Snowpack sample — Snodgrass Mountain, Crested Butte, Colorado (2/4/25, 12:06 PM MST)
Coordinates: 38.923, -106.968
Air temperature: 35 °F
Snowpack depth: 80 cm
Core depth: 30 cm
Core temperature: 35.6 °F
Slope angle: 14°, slope face: 78°
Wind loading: low
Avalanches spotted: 0
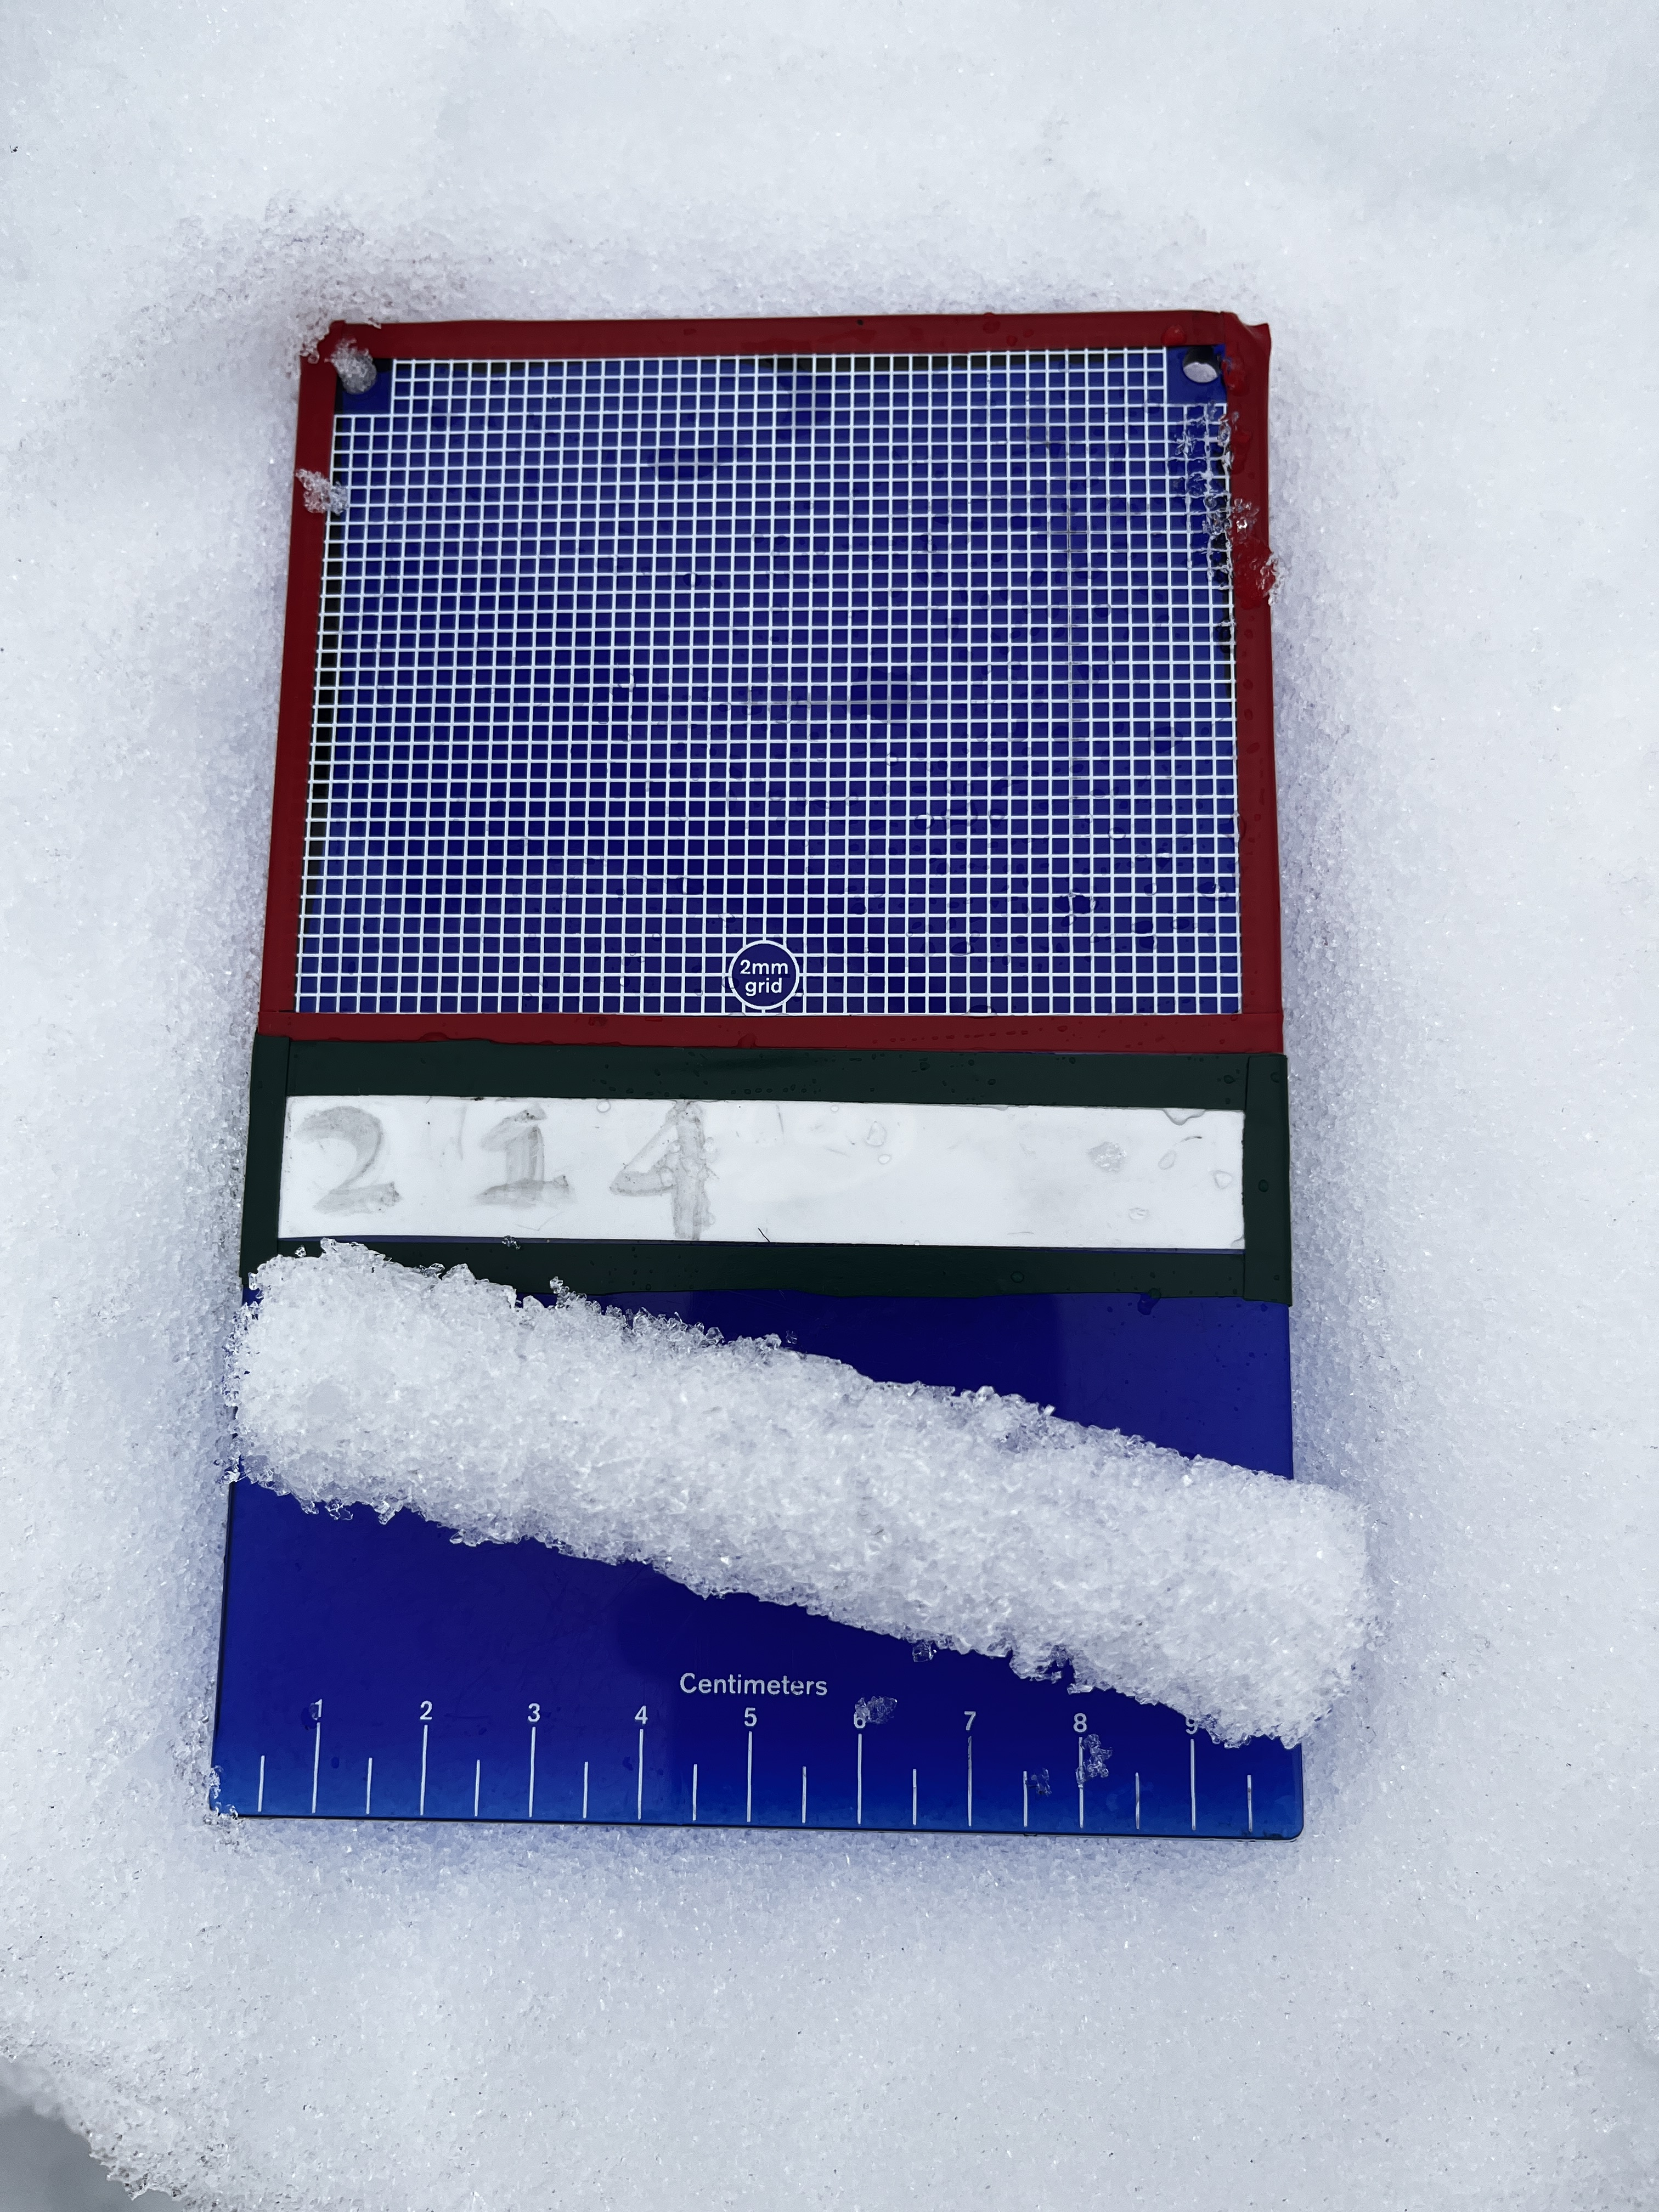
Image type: crystal_card
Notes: No avalanches nearby, unusually warm weather for the last month reported by residents, Collected 25 yards from treeline